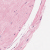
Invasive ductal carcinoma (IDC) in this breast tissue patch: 0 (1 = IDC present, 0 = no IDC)